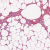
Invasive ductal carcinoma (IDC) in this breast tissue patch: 0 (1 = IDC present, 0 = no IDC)